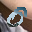
Label: 0